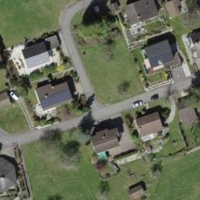
EUNIS habitat code: 55
Species observed at this site:
Rhamnus cathartica